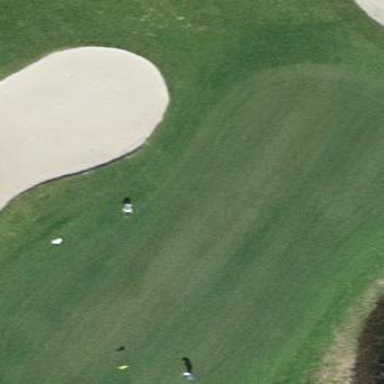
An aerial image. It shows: Golf green.